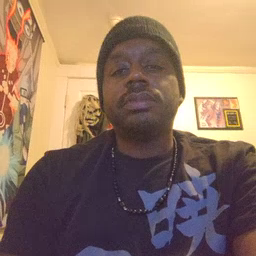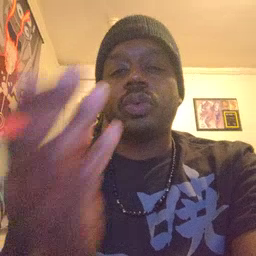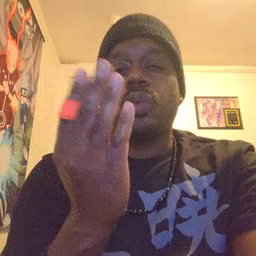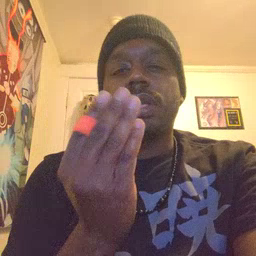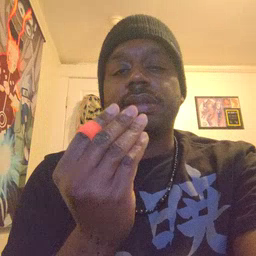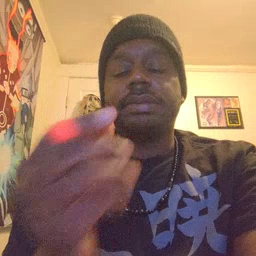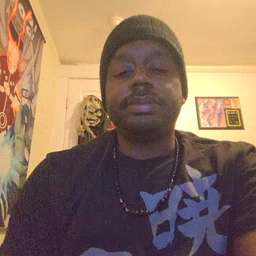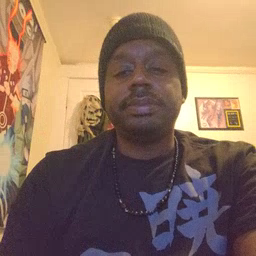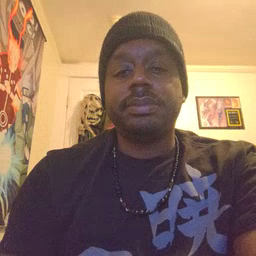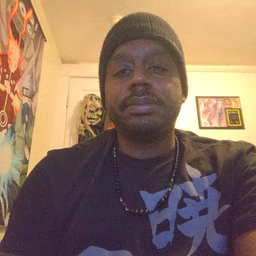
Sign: wet